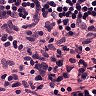
Metastatic tissue present: no